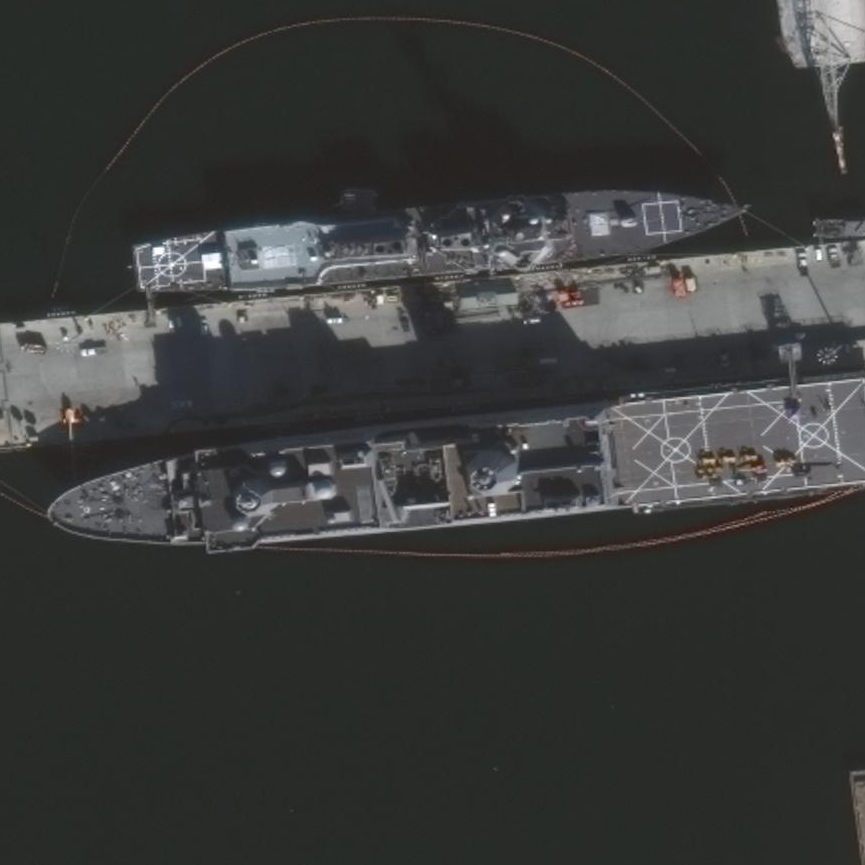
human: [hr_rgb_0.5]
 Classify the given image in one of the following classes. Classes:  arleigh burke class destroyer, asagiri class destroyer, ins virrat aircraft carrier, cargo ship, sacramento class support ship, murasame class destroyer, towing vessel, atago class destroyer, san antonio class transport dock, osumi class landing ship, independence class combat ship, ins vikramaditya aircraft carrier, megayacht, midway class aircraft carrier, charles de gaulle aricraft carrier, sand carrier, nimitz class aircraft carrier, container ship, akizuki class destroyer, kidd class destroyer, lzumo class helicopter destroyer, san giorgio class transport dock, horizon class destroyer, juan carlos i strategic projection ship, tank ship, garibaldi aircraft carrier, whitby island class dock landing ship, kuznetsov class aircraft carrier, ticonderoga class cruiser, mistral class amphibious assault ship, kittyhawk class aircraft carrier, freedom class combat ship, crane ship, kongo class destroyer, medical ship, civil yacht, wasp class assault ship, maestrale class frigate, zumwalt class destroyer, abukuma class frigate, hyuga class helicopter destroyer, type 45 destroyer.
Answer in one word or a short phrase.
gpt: San Antonio class transport dock